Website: ulta-beauty
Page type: store-pickup
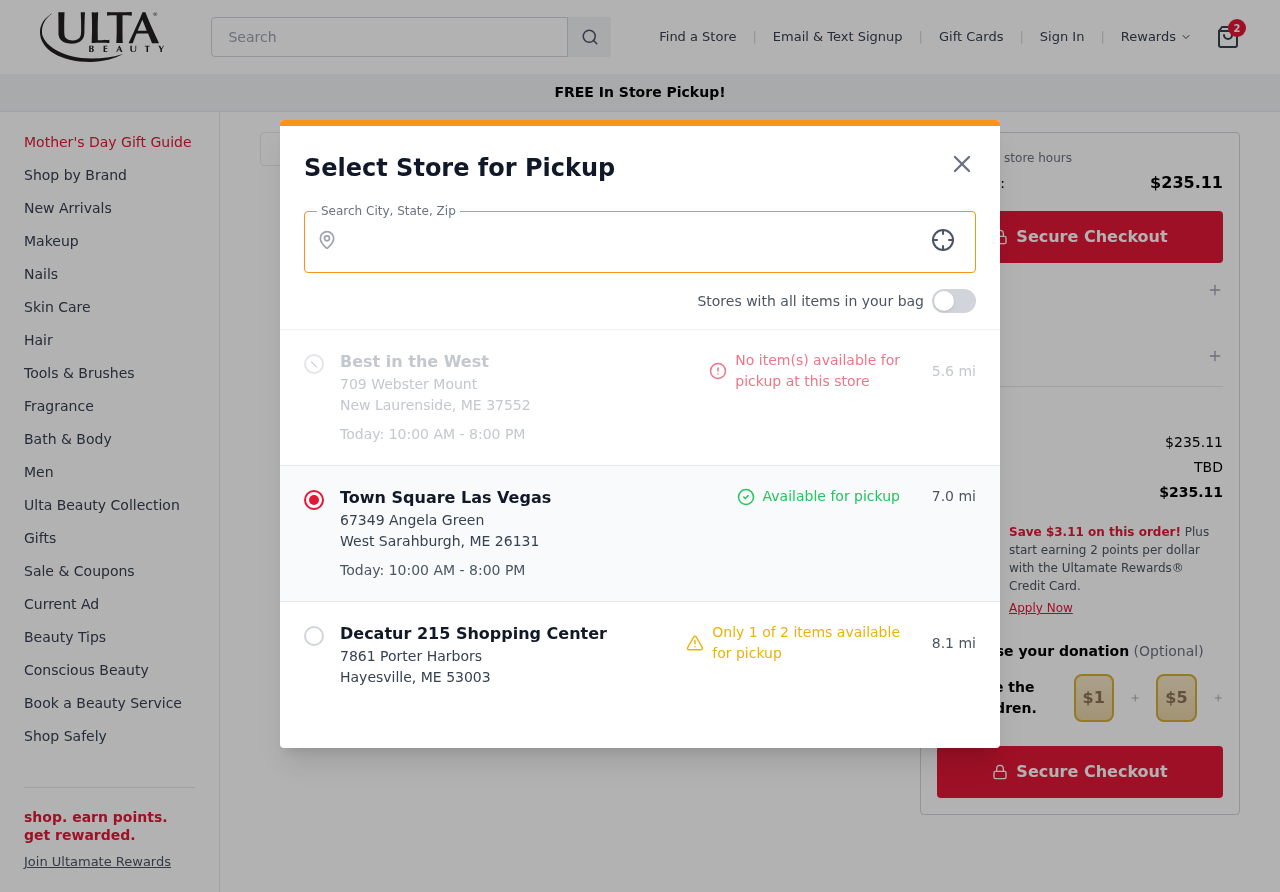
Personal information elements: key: PII_CITY
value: Vegamouth
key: PII_LOCATION1_CITY_STATE_ZIP
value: New Laurenside, ME 37552
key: PII_LOCATION1_NAME
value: Best in the West
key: PII_LOCATION1_STREET
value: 709 Webster Mount
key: PII_LOCATION2_CITY_STATE_ZIP
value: West Sarahburgh, ME 26131
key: PII_LOCATION2_NAME
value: Town Square Las Vegas
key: PII_LOCATION2_STREET
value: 67349 Angela Green
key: PII_LOCATION3_CITY_STATE_ZIP
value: Hayesville, ME 53003
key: PII_LOCATION3_NAME
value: Decatur 215 Shopping Center
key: PII_LOCATION3_STREET
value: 7861 Porter Harbors
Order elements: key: ORDER_NUM_ITEMS
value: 2
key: ORDER_TOTAL
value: $235.11
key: ORDER_SUBTOTAL
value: $235.11
Search elements: key: HEADER_SEARCH
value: Search
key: SEARCH_STORE_LOCATION
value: Vegamouth